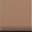
Piece: xx